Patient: sex M, age 32
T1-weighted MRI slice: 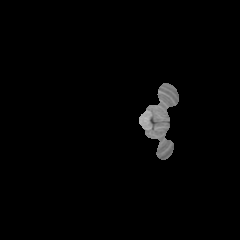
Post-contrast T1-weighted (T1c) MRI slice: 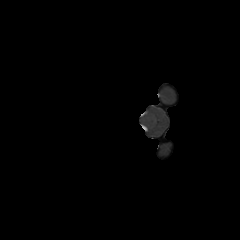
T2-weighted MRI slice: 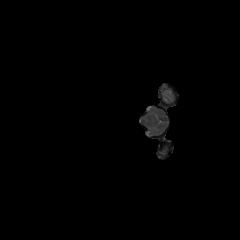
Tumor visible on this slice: no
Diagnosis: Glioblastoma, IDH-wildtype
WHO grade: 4